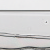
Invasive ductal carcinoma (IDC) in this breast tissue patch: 0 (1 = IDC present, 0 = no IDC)